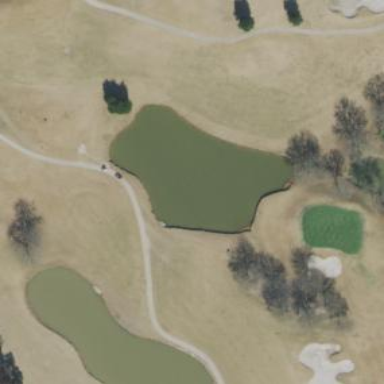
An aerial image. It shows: Water hazard on golf course.